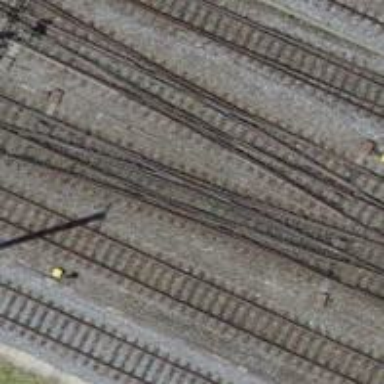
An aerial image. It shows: Single-track electrified railway siding with contact line for service.